Question: I have 3 divs containing each other like a <URL>.

For all divs, I've a function bound the mousenter event. Now moving the mouse from the bottom, and entering into layer three will result in the following events:
1. Mouseenter layer one
2. Mouseenter layer two
3. Mouseenter layer three
Which is perfect, and the expected result, as you need to enter layer one first, in order to enter layer two, etc.
However if I do the same with a mouse movement, the order will be unspecified, for example:
1. Mouseenter layer two
2. Mouseenter layer one
3. Mouseenter layer three
Which doesn't make too much sense to me - how can your mouse enter layer two entering layer one?
Anyway, the question is: is there any way to force jQuery or javascript in general to fire these events in their natural order? If no, can you suggest me a workaround, like somehow post sorting the events from my event handler function, and postponing those that were prematurely called?
Test code is posted at <URL>
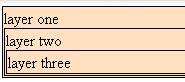
Answer: Normally mouseenter and mouseleave events are microsoft based events, jquery make them useable in all browsers using other function to create this effect... First have a loook at and test the demo in <URL>. I do not check the jquery source, but there is two diffrent event ordering mechanism in javascript as far as i know... Event capturing and event bubbling...
<URL> about mouse events and how do they executed...
So check jquery source and see how mouseenter and mouseleave works. As i said before, it is not the basic function that only runs on IE, but a simulation that acts just like mouseenter and mouseleave events by using other javascript functions... Thats how jquery enebles these two Microsoft event available to all browsers...